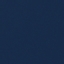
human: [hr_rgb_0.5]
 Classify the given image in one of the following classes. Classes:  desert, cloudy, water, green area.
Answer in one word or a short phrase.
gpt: water